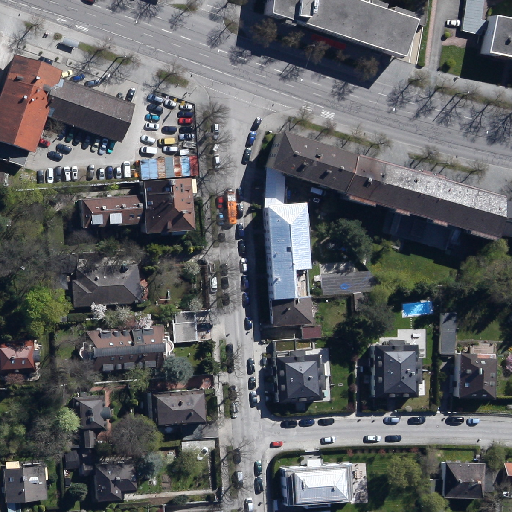
Referring expression: bikeway along with tree